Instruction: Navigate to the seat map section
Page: seats
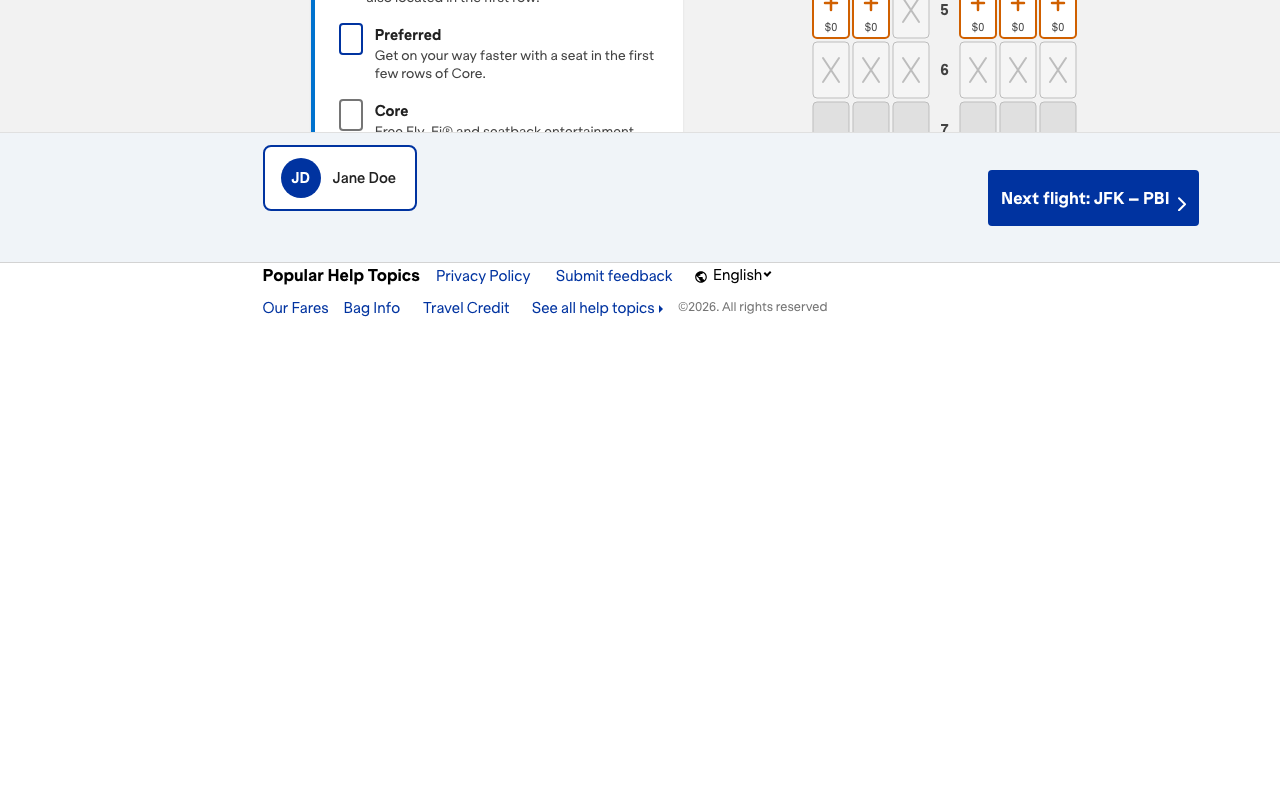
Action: scroll